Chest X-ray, AP view. Patient: 28 years old, sex M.
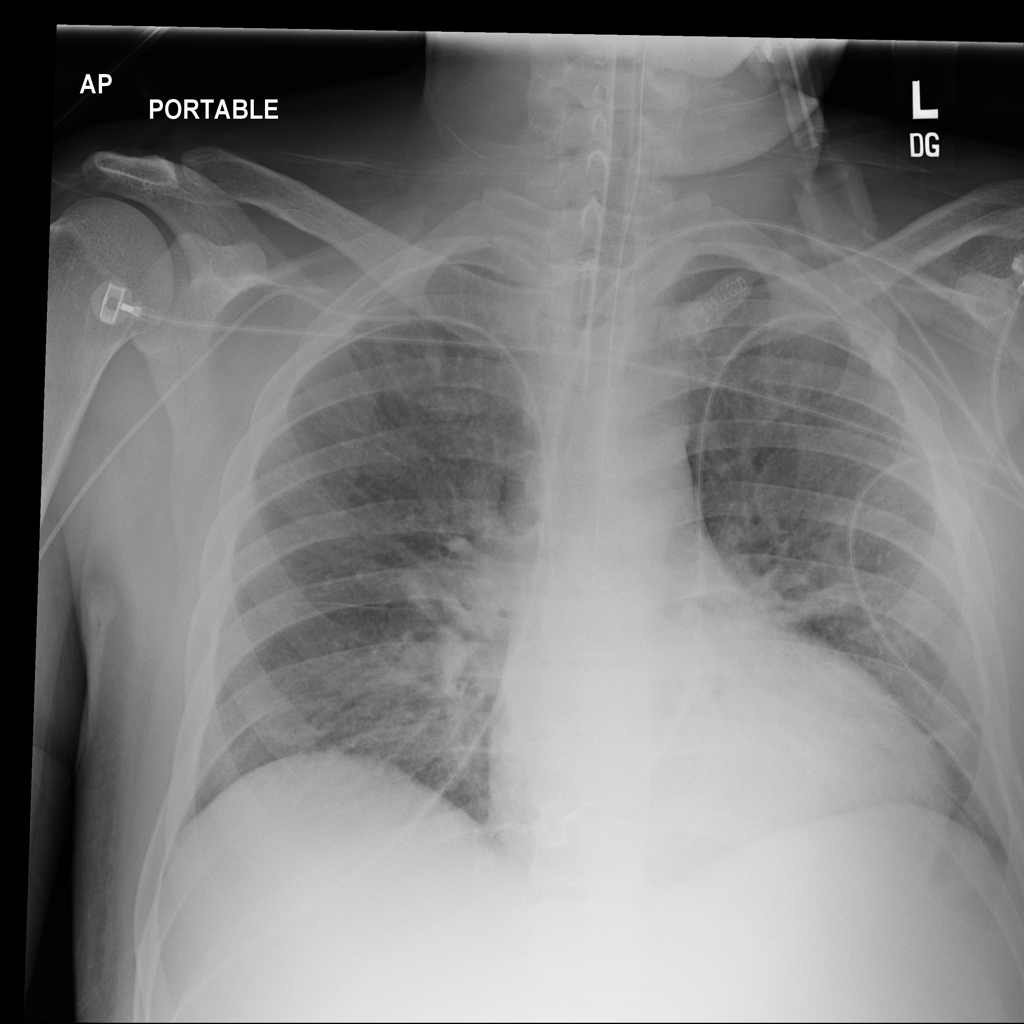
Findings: Atelectasis, Cardiomegaly, Effusion, Infiltration